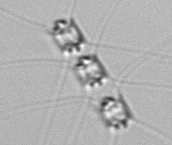
Label: Chaetoceros_didymus